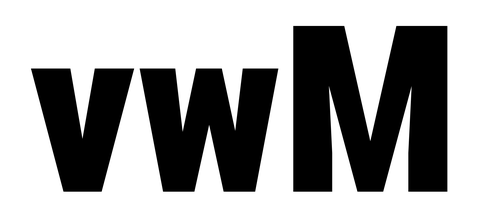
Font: Roboto_Condensed_Black